Question: I want to implement something like this.
It should not be hard coded. If user haven't installed Dropbox there should not be a option to share via Dropbox.
Thanks in advance !
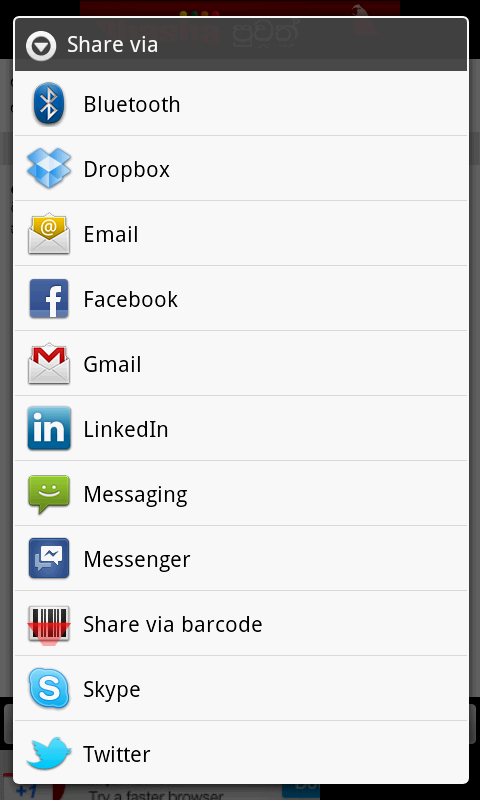
Answer: You can do the same by using:
'''
Intent i=new Intent(android.content.Intent.ACTION_SEND);
i.setType("text/plain");
i.putExtra(android.content.Intent.EXTRA_SUBJECT,"Subject test");
i.putExtra(android.content.Intent.EXTRA_TEXT, "extra text that you want to put");
startActivity(Intent.createChooser(i,"Share via"));
'''
Detailed example is here for your reference: <URL>